В таблице приведены экспериментальные данные о теплоемкостях и атомных массах некоторых твердых тел.
На основании этих данных установите некоторую физическую закономерность и заполните три пустые клеточки таблицы.
Какова предполагаемая точность ваших предсказаний (в процентах)? Универсальная газовая постоянная $R=8.31~Дж/(моль\cdot К)$.
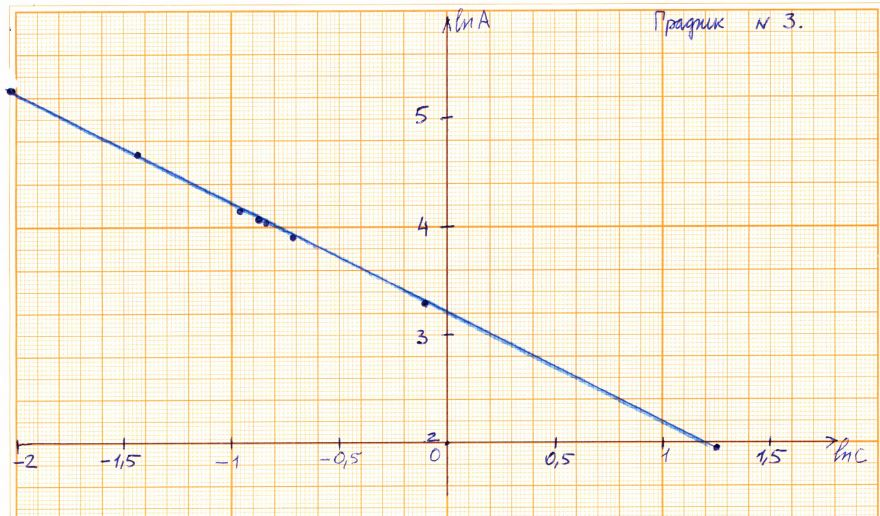
На основании этих данных установите некоторую физическую закономерность и заполните три пустые клеточки таблицы.
Решение: Логично предположить зависимость $c=kA^m$.Построим график $(\ln C, \ln A)$. Для этого сначала сделаем таблицу пересчета. $\ln C$-1.44-0.105-2.05-2.02-0.874-0.9601.26-0.843-2.03-0.726$\ln A$4.673.305.285.344.084.161.954.095.283.93 Нанесем полученные точки на график.  Видно, что они легли на прямую.$$\ln C=\ln k+m\ln A \Rightarrow \ln A=\frac{1}{m} \ln C-\frac{k}{m}.$$По графику $\frac{\ln {k}}{-m}=3.2$; $\frac{1}{m}=-1$.$$\ln k=3.2, \quad m=1.$$Итого $C=24.5~A^{-1}\cdot \frac{Дж}{К}$.Недостающие данные.Железо $A=55~г$, магний: $C=1.02~\frac{Дж}{r\cdot К}$, титан: $C=0.51~\frac{Дж}{r\cdot К}$.Заметим, что $24.5 \simeq 24.9$, а $3R=24.9~\frac{Дж}{К\cdot моль}$.$[A]=\frac{г}{моль}$. Поэтому можно предположить, что $C=3R\cdot A^{-1}=\frac{3R}{A}$, т. е. $AC=3R$. | $\ln C$ | -1.44 | -0.105 | -2.05 | -2.02 | -0.874 | -0.960 | 1.26 | -0.843 | -2.03 | -0.726 | | --- | --- | --- | --- | --- | --- | --- | --- | --- | --- | --- | | $\ln A$ | 4.67 | 3.30 | 5.28 | 5.34 | 4.08 | 4.16 | 1.95 | 4.09 | 5.28 | 3.93 |
Ответ: Железо: $A=55~г$.Магний: $C=1.02~\frac{Дж}{r\cdot К}$.Титан: $C=0.51~\frac{Дж}{r\cdot К}$.

Какова предполагаемая точность ваших предсказаний (в процентах)?
Решение: Точность наших предсказаний порядка$$\mathcal{E} =\frac{3R-24.5~\frac{Дж}{К\cdot моль}}{3R}=1.7\%.$$
Ответ: $$\mathcal{E} =\frac{3R-24.5~\frac{Дж}{К\cdot моль}}{3R}=1.7\%.$$
Темы:
T, Термодинамика, Теплоемкость, МКТ, Всероссийские